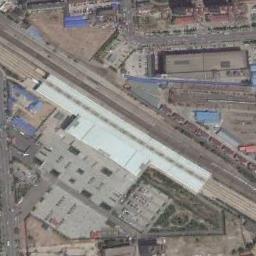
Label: railway_station